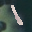
Label: 1